Question: What is the subject of the assignment?
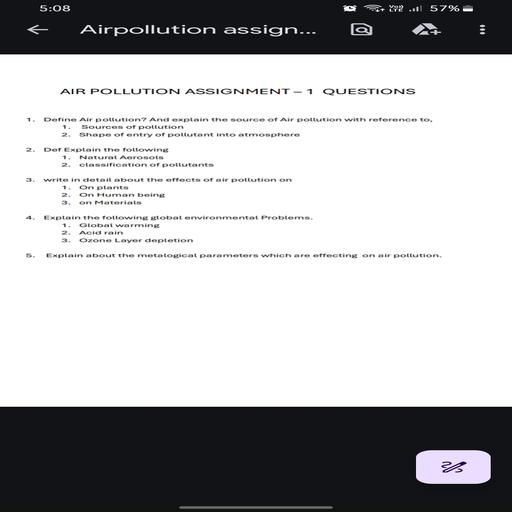
Answer: Air Pollution